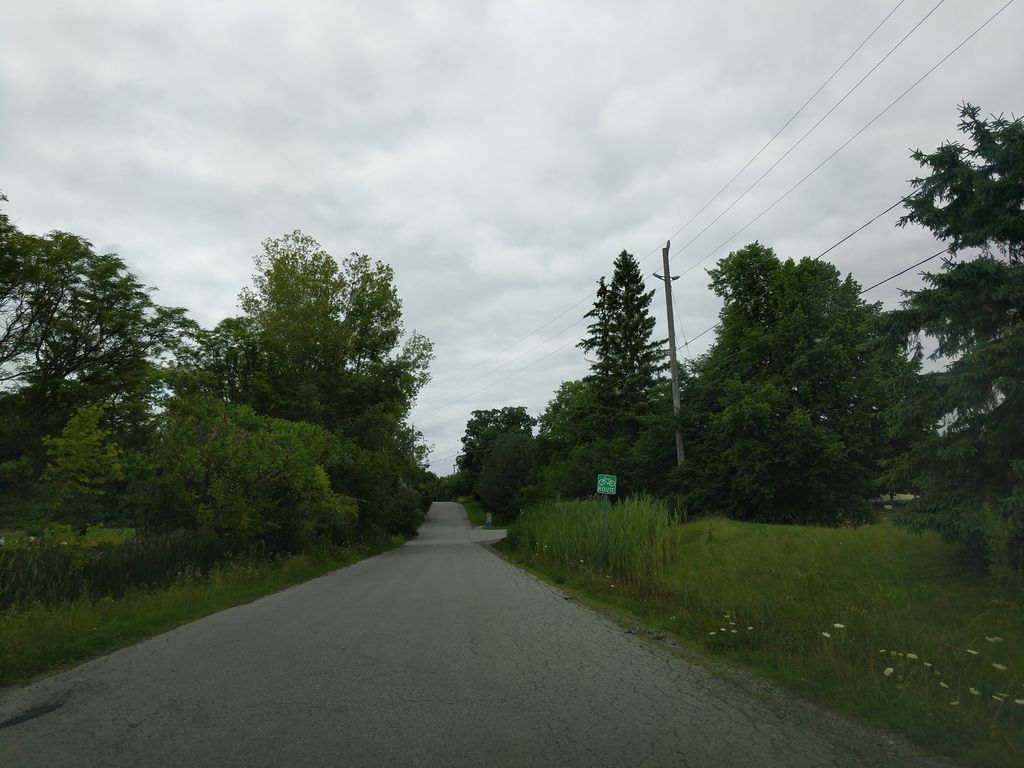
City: toronto